Interaction volume radius: 10 \u00c5
Interaction volume height: 15 \u00c5
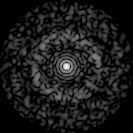
Disorder parameter: 0.8391